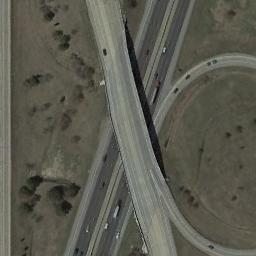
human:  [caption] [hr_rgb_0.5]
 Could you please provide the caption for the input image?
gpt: The overpass is next to the grass with some cars .

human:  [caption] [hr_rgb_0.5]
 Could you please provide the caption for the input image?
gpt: The cross-line overpass is over the roads on the clearing .

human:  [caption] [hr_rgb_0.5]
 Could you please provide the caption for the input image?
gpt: An overpass is above the road .

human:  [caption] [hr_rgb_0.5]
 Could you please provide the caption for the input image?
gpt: Many cars are on the road under the overpass .

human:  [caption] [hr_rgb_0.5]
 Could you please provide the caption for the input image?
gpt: There are bare lawns around the overpass .